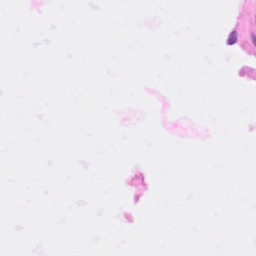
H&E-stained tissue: Breast